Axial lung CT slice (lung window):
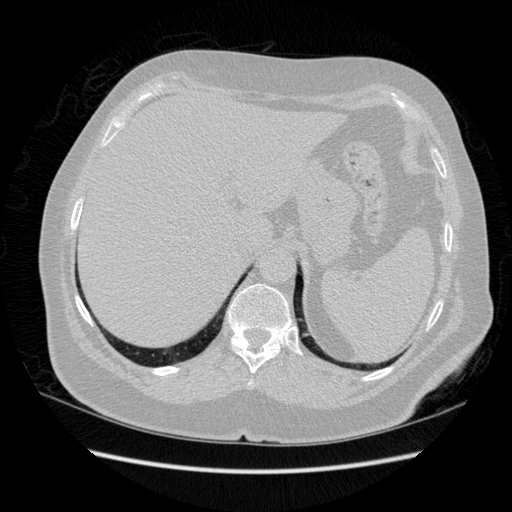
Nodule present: no